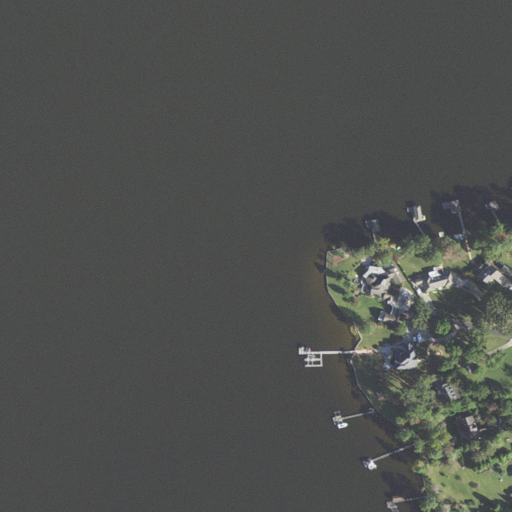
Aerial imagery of cape in North Carolina named Catnip Point containing open water, cultivated crops, barren land, open development, woody wetlands, low intensity development, and grassland